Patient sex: M
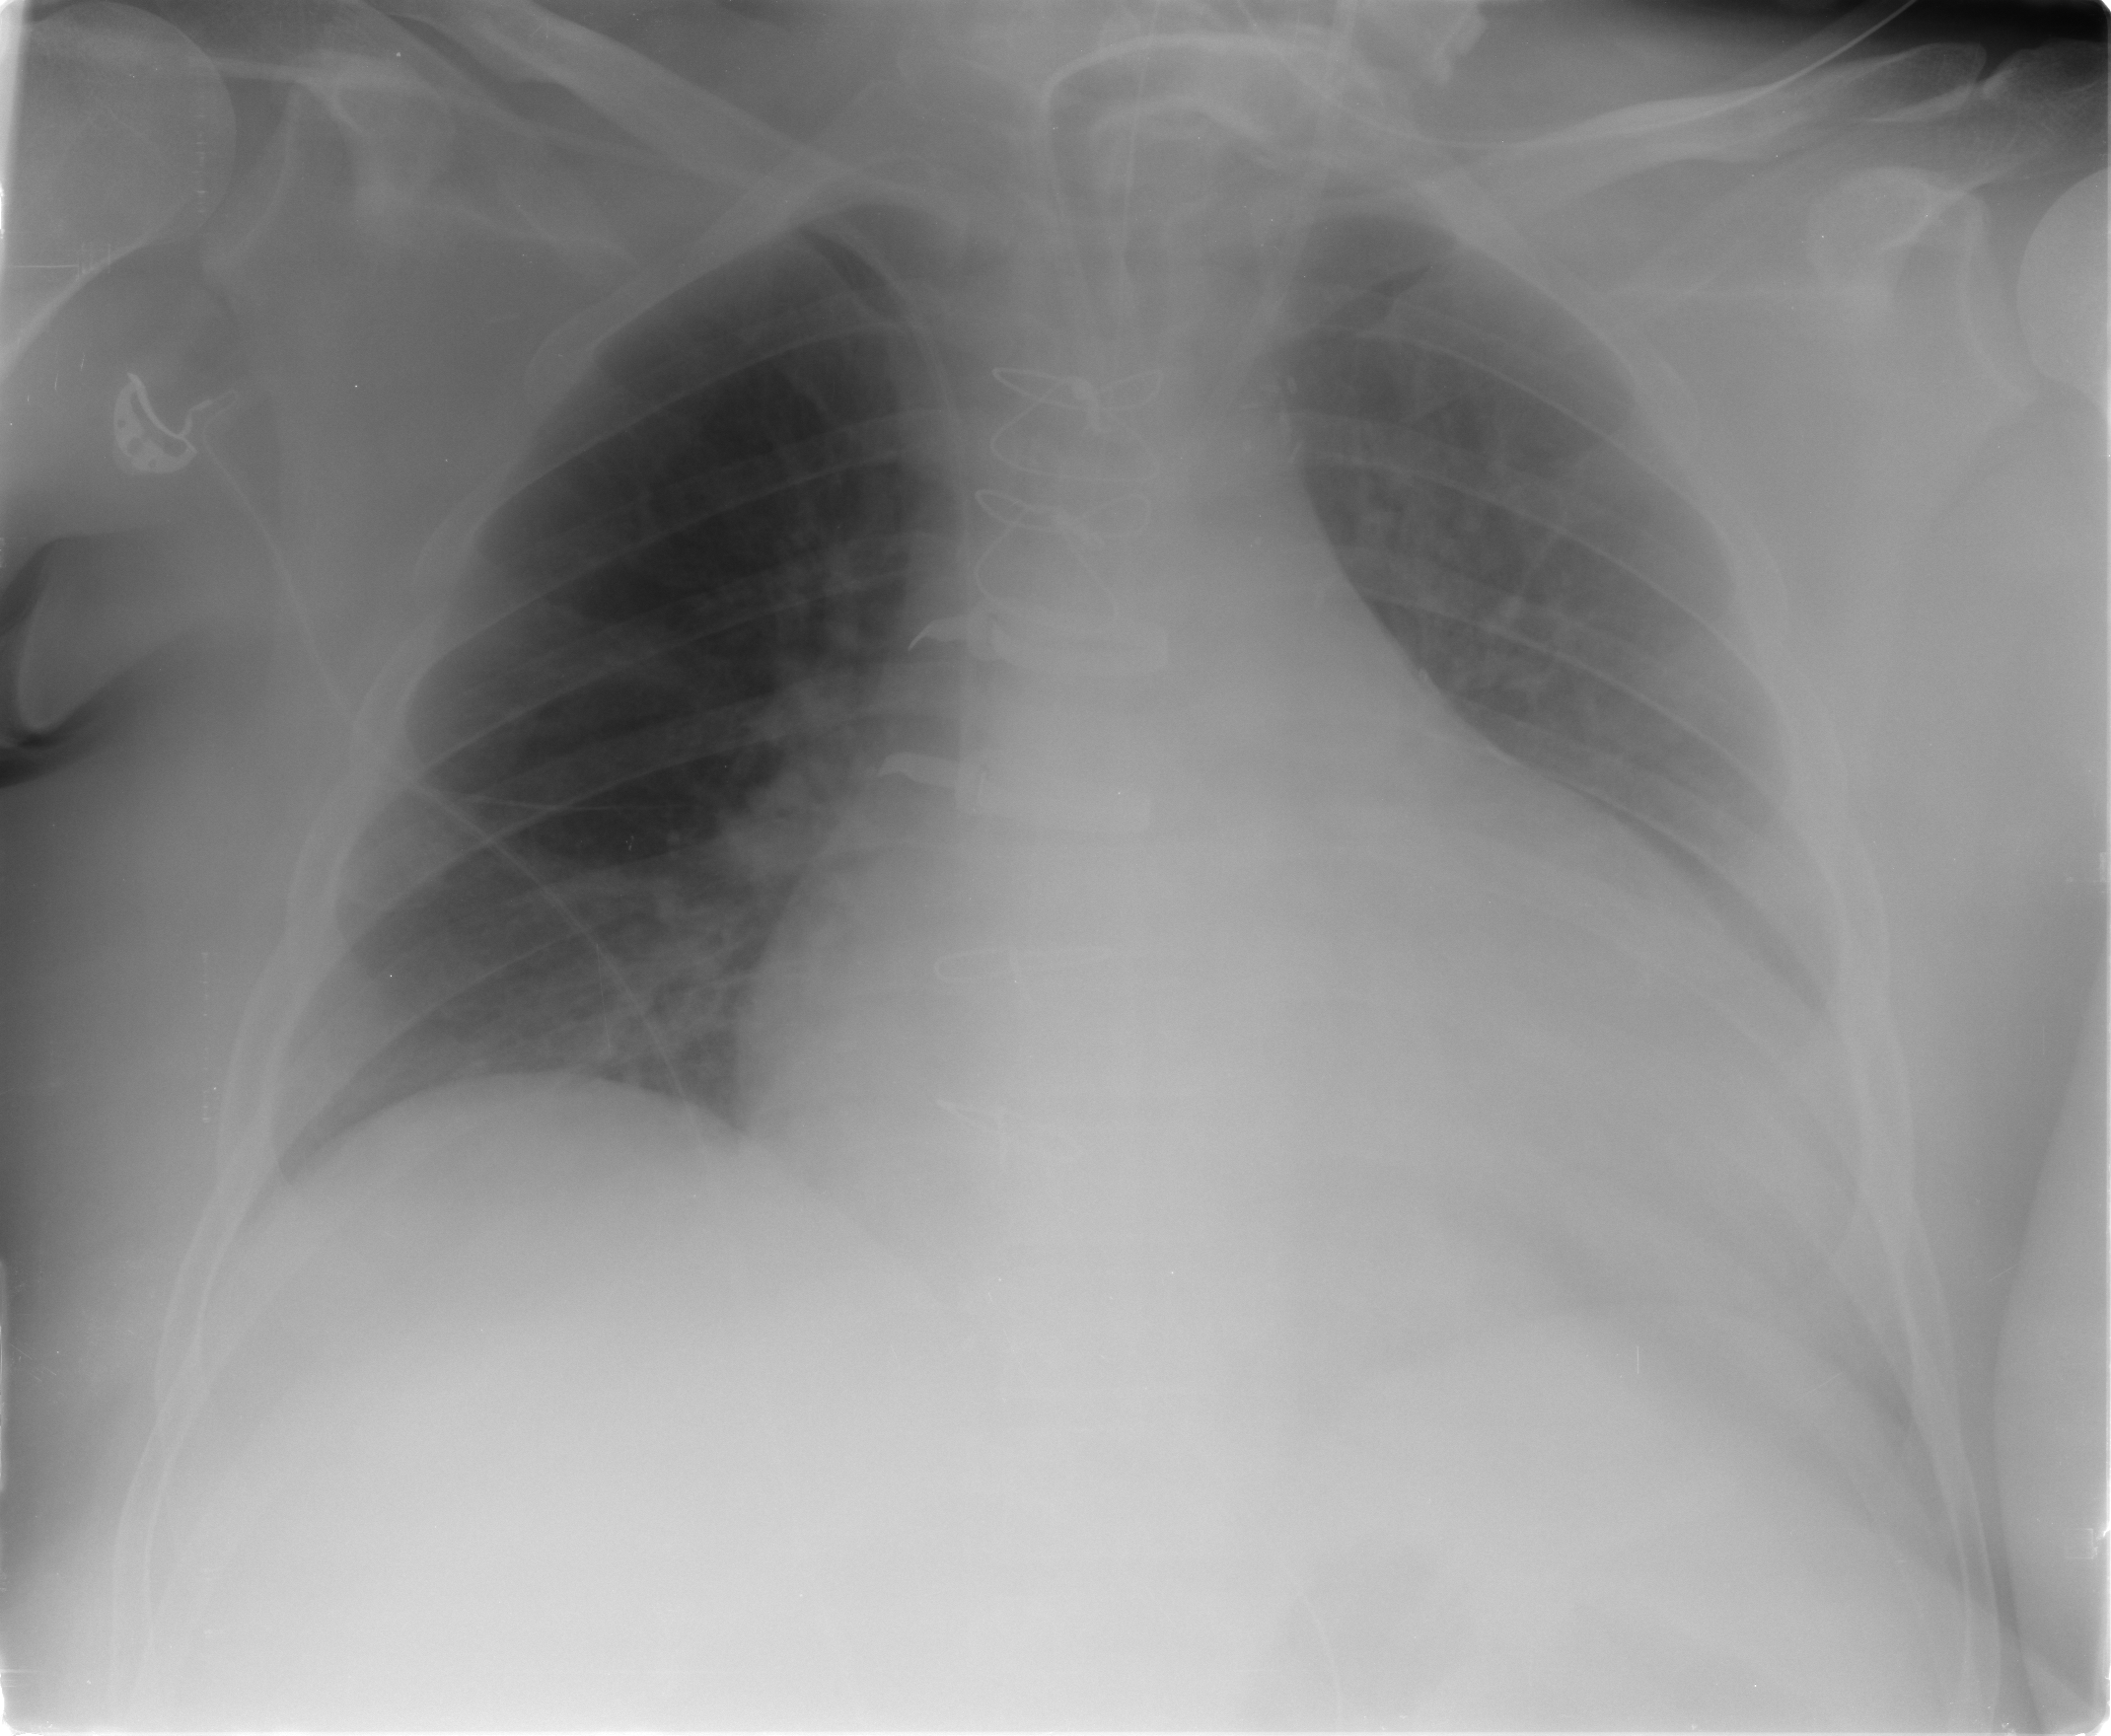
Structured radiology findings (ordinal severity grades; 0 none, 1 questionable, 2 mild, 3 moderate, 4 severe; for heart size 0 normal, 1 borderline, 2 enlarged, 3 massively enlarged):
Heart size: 3
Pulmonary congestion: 0
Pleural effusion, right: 0
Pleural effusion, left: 2
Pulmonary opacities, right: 0
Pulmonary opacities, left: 0
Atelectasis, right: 0
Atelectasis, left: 2